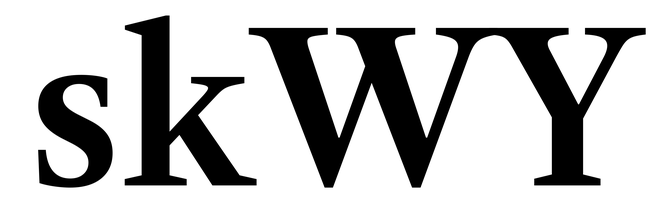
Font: LibreCaslonText_SemiBold